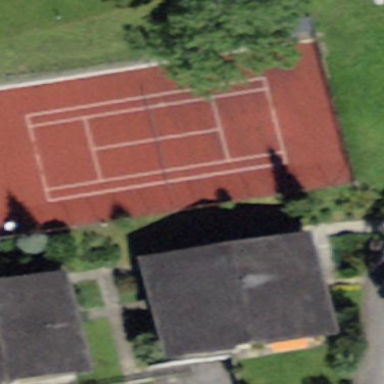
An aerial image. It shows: Tennis court in leisure pitch.